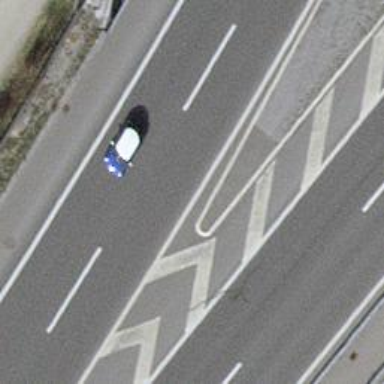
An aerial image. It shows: Asphalt motorway link.